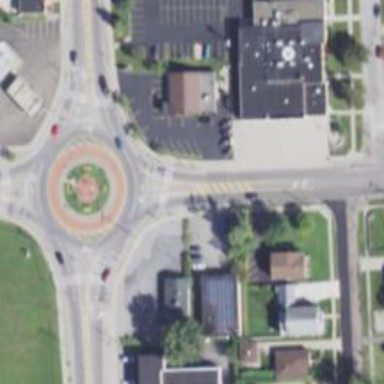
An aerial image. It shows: Secondary road with asphalt surface leading to roundabout.